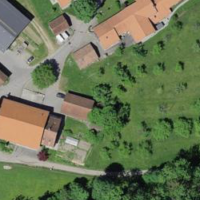
EUNIS habitat code: 24
Species observed at this site:
Salvia pratensis